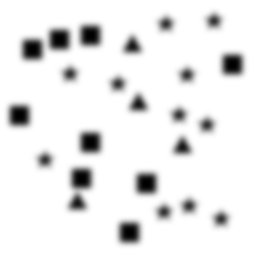
Squares: 9
Triangles: 4
Stars: 11
Total shapes: 24